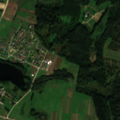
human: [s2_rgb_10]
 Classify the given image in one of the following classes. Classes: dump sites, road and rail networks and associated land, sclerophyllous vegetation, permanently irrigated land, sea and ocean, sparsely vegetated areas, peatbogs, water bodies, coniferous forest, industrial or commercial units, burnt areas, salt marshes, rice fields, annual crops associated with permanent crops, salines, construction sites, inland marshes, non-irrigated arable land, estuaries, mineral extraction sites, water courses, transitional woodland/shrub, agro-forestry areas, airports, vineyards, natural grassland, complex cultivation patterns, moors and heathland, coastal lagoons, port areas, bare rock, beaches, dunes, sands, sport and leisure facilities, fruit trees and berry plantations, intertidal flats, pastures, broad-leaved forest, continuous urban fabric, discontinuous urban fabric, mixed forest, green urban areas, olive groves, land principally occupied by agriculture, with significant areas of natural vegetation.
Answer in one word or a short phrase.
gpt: discontinuous urban fabric, complex cultivation patterns, broad-leaved forest